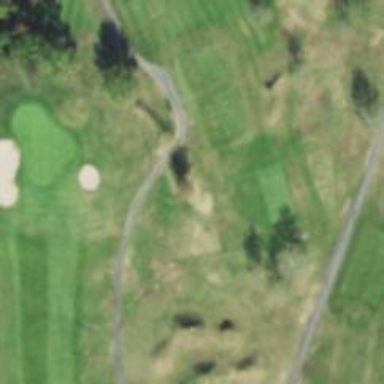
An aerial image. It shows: Pathway for golfing.